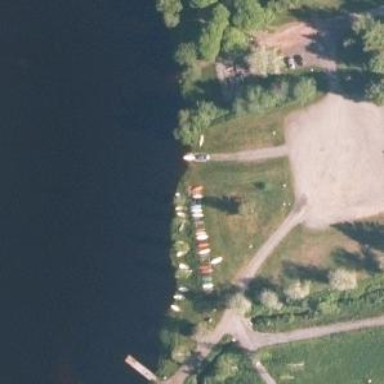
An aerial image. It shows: Slipway on leisure land.